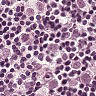
Metastatic tissue present: yes